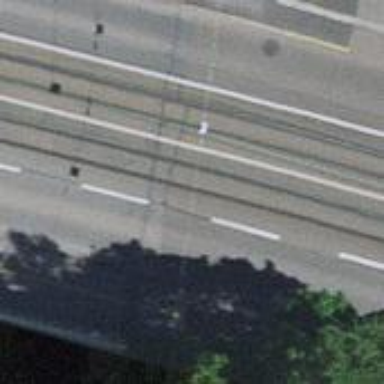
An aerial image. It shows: Primary highway bridge with asphalt surface. There is cycle track on the right side.